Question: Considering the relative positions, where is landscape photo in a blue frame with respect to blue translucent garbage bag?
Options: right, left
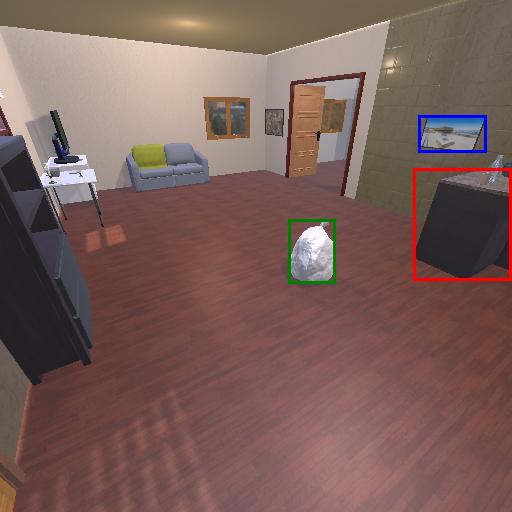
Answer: right